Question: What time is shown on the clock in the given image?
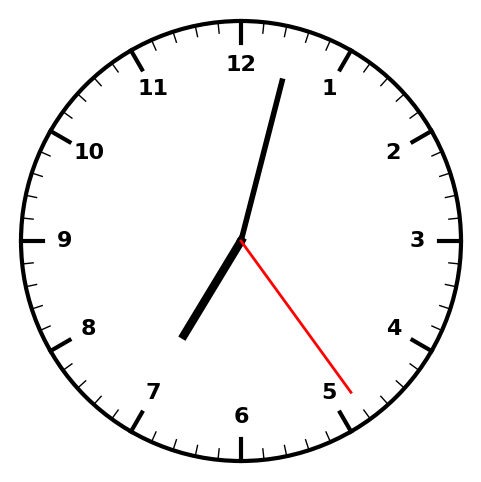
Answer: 07:02:24